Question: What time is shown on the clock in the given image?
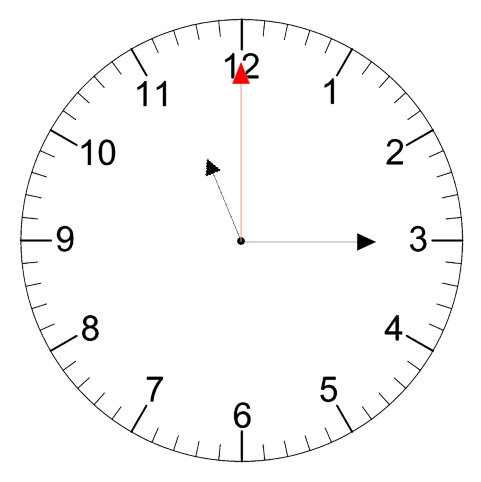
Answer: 11:15:00